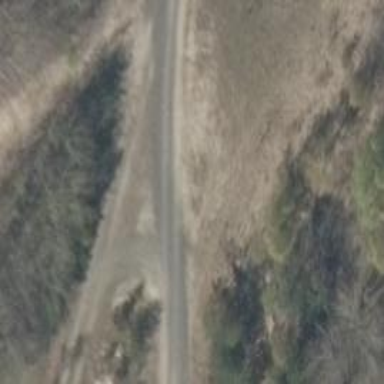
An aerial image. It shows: Gravel track with grade3 tracktype.